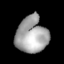
Tissue: skin
Cell type: Epithelial cells
Senescence score: 0.2442
Nuclear area (px): 1108
Mean DAPI intensity: 165.522